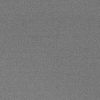
Atmospheric dust classification: dusty